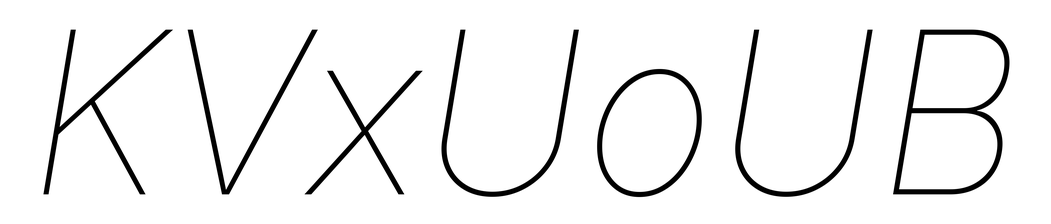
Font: Inter-Italic_Thin_Italic